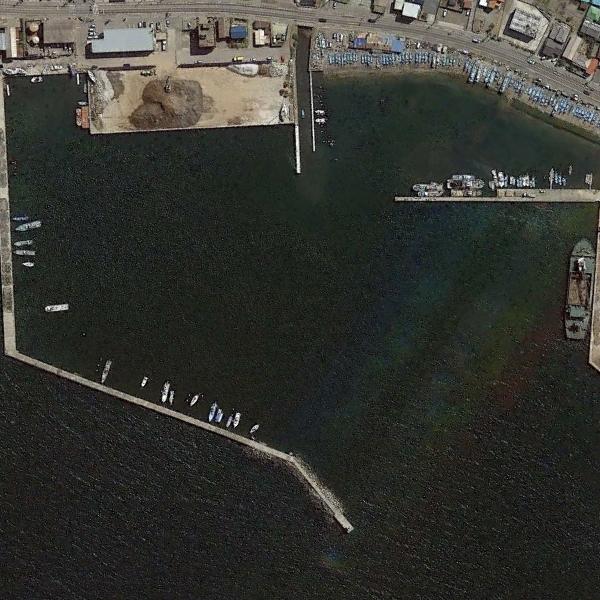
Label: Port